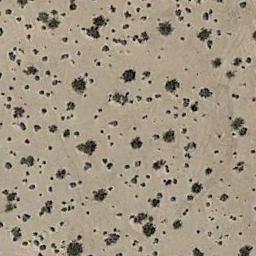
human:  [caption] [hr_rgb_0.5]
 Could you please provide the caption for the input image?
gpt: Chaparral is evenly distributed on the sand .

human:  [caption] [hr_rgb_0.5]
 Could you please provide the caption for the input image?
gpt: The chaparral is consist of sparse bushes on the desert .

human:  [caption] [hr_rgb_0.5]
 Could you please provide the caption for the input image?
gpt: There are several trees and some weeds in this desert .

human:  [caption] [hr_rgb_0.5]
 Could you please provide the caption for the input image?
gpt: Some disconnected chaparrals of different sizes grow in the desert .

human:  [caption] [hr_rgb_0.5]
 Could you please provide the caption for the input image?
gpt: The chaparral is approximately evenly distributed .